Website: apple
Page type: address-validator
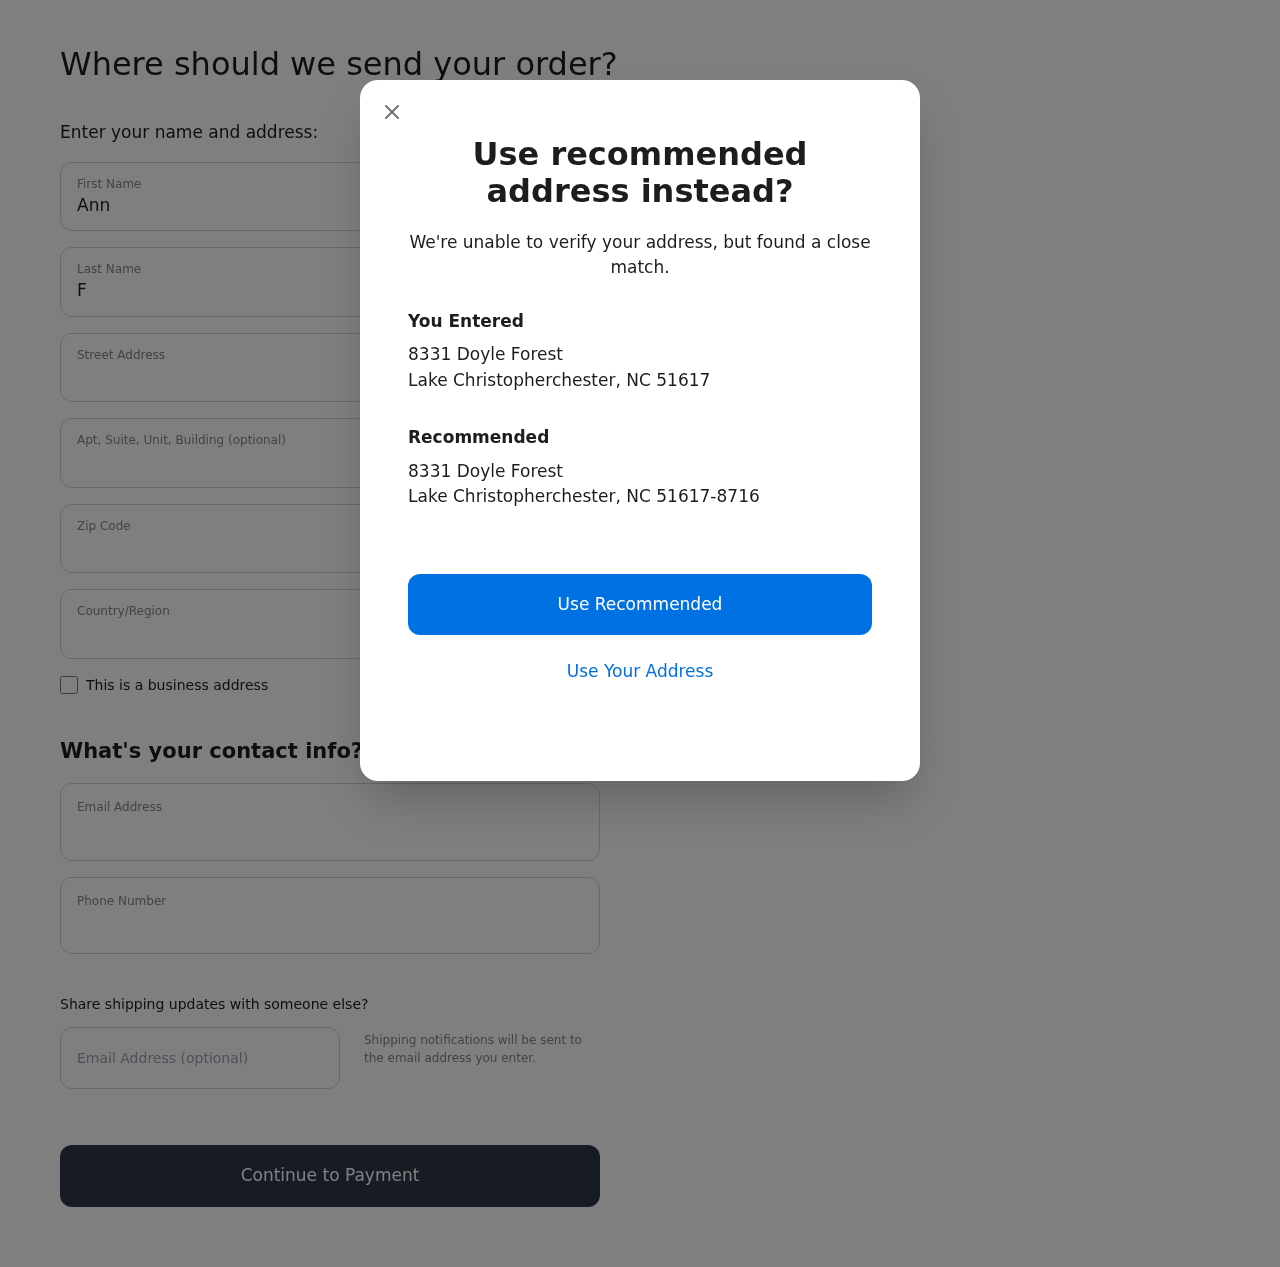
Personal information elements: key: PII_CITY
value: Lake Christopherchester
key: PII_COUNTRY
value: United States
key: PII_EMAIL
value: annfowler@gmail.com
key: PII_FIRSTNAME
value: Ann
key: PII_GIFT_EMAIL
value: dbrown@yahoo.com
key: PII_LASTNAME
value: Fowler
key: PII_PHONE
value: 3347814206
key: PII_POSTCODE
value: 51617
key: PII_POSTCODE_FULL
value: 51617-8716
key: PII_STATE_ABBR
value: NC
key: PII_STREET
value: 8331 Doyle Forest
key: PII_STREET2
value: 8331 Doyle Forest
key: PII_STREET2
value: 1362 Rachael Bridge
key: PII_CITY2
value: Lake Christopherchester
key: PII_STATE_ABBR2
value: NC